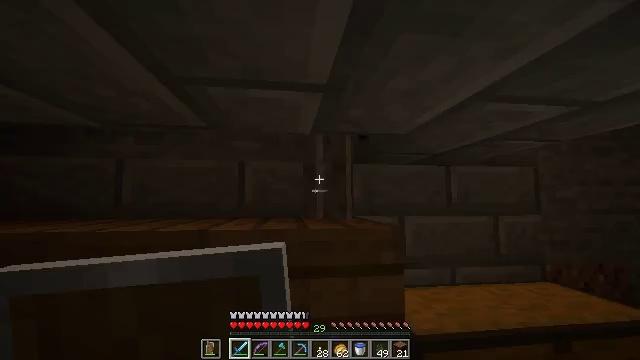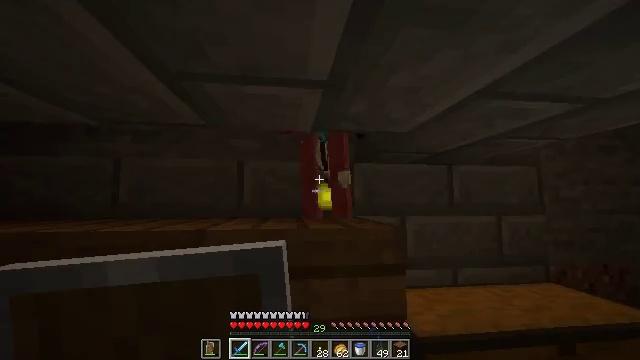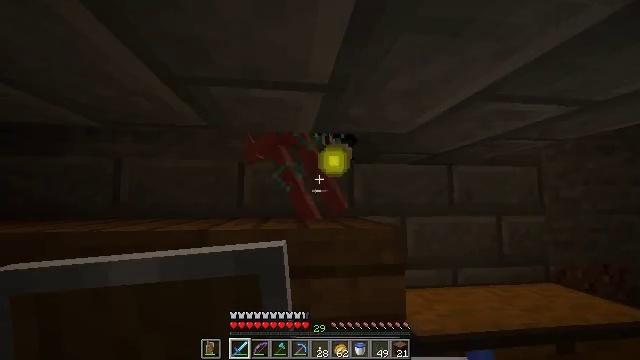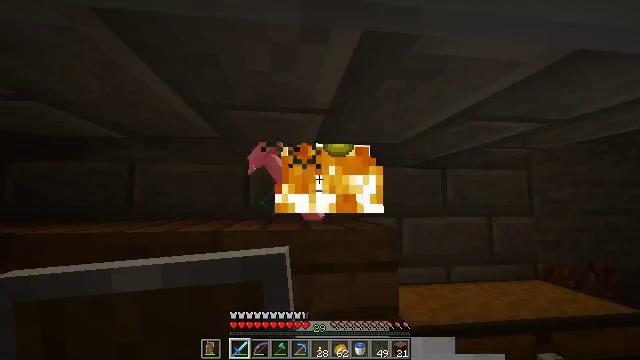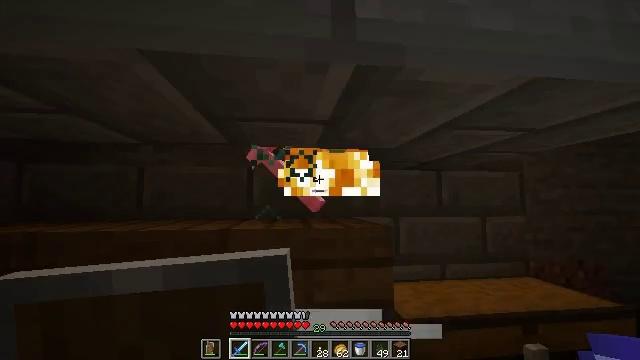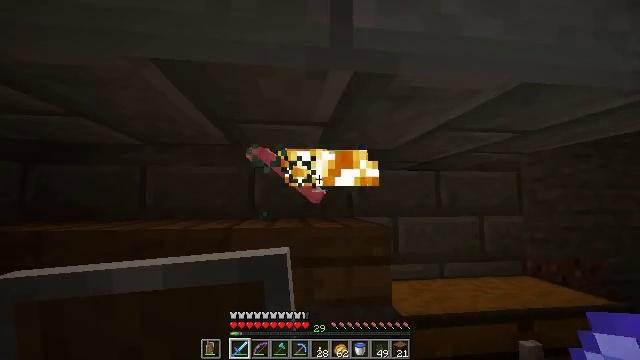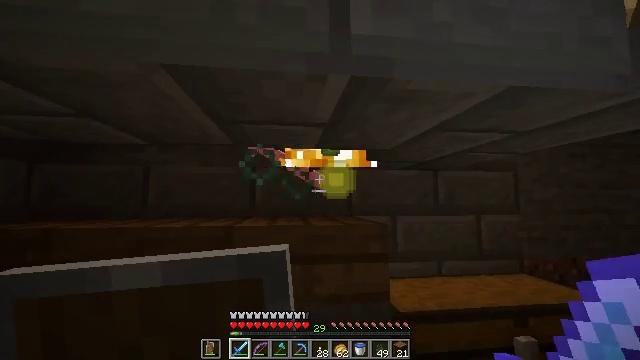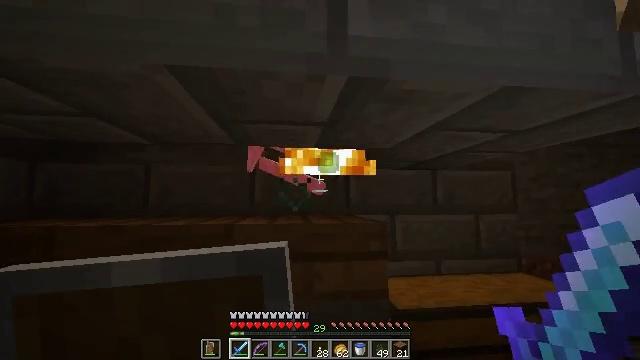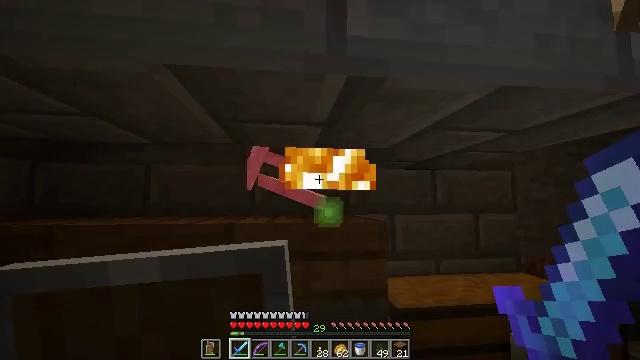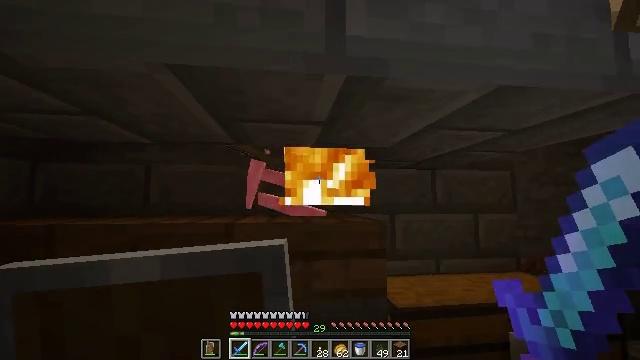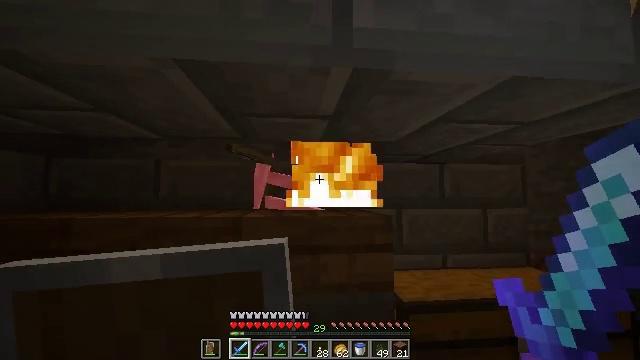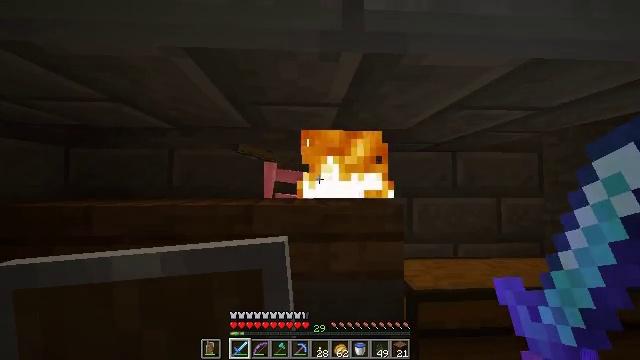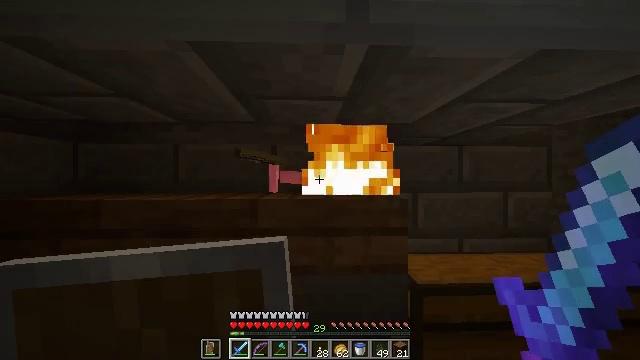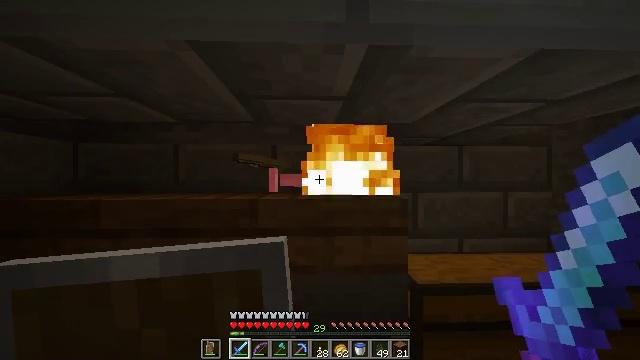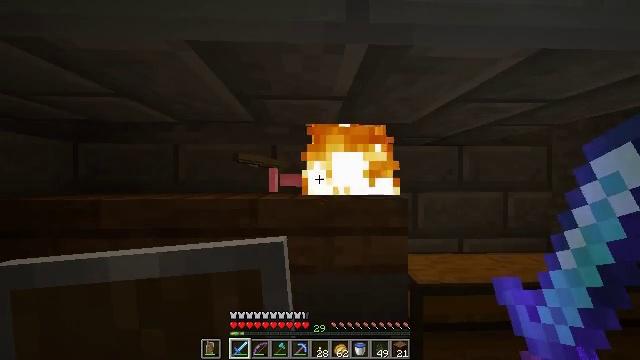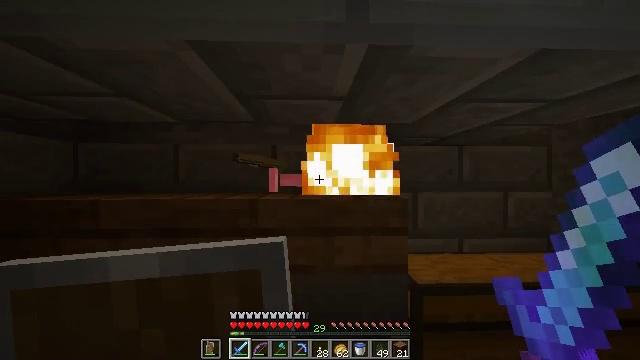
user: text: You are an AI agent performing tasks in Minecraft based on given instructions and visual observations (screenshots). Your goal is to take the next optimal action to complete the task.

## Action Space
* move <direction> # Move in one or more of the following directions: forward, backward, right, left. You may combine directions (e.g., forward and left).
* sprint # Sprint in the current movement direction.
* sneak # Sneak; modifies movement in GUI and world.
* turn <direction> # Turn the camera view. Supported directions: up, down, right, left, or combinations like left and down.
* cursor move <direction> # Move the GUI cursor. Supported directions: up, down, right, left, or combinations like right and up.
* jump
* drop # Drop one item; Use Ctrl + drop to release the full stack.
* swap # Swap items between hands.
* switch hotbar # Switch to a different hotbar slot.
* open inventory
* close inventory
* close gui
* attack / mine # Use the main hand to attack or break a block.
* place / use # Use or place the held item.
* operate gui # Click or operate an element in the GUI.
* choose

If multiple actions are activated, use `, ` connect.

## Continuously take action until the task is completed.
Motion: motion action
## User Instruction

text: Pull up beetroots from the soil.
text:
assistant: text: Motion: no_op
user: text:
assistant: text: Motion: move back
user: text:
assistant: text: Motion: move back
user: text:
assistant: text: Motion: no_op
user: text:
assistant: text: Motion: no_op
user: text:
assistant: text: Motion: no_op
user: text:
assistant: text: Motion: no_op
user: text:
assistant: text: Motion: no_op
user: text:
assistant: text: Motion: no_op
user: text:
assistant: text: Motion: turn left and down
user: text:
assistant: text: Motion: turn left and down
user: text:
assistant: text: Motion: turn left and down
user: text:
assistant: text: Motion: no_op
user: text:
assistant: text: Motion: no_op
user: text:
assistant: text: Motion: no_op
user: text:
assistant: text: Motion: no_op
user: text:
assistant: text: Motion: no_op
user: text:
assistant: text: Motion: no_op
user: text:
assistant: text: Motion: no_op
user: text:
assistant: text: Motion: no_op
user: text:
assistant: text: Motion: no_op
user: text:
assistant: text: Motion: no_op
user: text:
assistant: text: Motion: turn right and down
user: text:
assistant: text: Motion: turn right and down
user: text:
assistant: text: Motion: turn right and down
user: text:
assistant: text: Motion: turn right and down
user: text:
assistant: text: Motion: turn right and down
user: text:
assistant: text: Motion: use / place
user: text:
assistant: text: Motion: use / place
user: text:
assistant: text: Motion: use / place